You are looking at the wavelet scalogram of a bearing's acceleration signal. Based on the visible evidence, which condition applies: normal, inner_race, outer_race, ball?
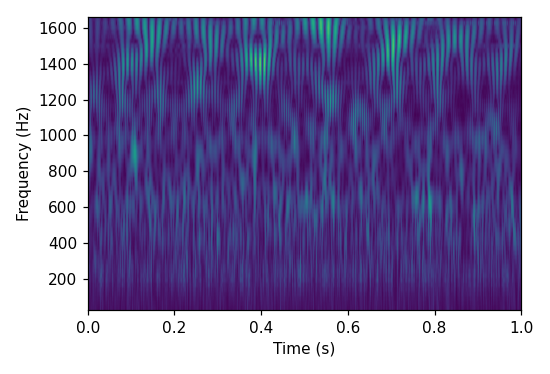
Answer: outer_race